Question: I have a small form for updating existing records.

I'm loading the s to the dropdown box using PHP. And when the user clicks the button, it is supposed to display the other details related to that ID in the textboxes below.
Here is the code I have so far.
'''
<html>
<head>
</head>
<body>
<?php
//Database initialization
require_once("db_handler.php");
$conn = iniCon();
$db = selectDB($conn);
$query = "SELECT * FROM taxi_services ORDER BY SID";
$result2 = mysql_query($query, $conn);
?>
<div id="upserv">
<b id="caption2">Update location</b>
<br/><br/>
<form name="upServForm" action="<?php echo $PHP_SELF; ?>" method="post" >
<?php
$dropdown = "<select name='codes'>";
while($row = mysql_fetch_assoc($result2))
{
$dropdown .= "
<option value='{$row['SID']}'>{$row['SID']}</option>";
}
$dropdown .= "
</select>";
?>
Service ID <?php echo $dropdown; ?> <input type="submit" value="Load" name="loadbtn">
<table width="300" border="0">
<tr>
<td>Name</td>
<td><input type="text" name="upName" style="text-align:right" value="<? echo $savedName; ?>" /></td>
</tr>
<tr>
<td>Cost</td>
<td><input type="text" name="upCost" style="text-align:right" value="<? echo $savedCost; ?>" /></td>
</tr>
<tr>
<td>Active</td>
<td><input type="checkbox" name="upActive" value="<? echo $savedActive; ?>" /></td>
</tr>
</table>
</div>
<br/>
<div id="buttons">
<input type="reset" value="Clear" /> <input type="submit" value="Save" name="updatebtn" />
</div>
</form>
<?php
if(isset($_POST["loadbtn"]))
{
$id = $_POST["codes"];
$query = "SELECT Name, Cost, Active FROM taxi_services WHERE SID = '$id' ";
$result = mysql_query($query, $conn);
$details = mysql_fetch_array($result);
$savedName = $details["Name"];
$savedCost = $details["Cost"];
$savedActive = $details["Active"];
}
?>
</body>
</html>
'''
The query gets executed just fine but the data doesn't get displayed in the textboxes. Can anyone please tell me what I am missing here?
Thank you.
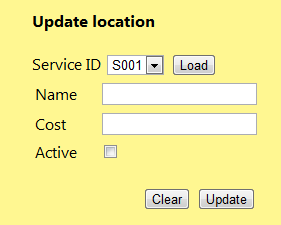
Answer: Your query has to be before the output:
Also note the typecast '(integer)' of the id to secure against sql injections.
Also note the security issues with '$PHP_SELF' <URL>
I changed the code to '$_SERVER['SCRIPT_NAME']'
ALso note to not use 'register_globals' and disable it in the configuration if you can (use '$_SERVER<URL>
If you learn php from a book and this is based on sourcecode out of this book you should throw it away immediately.
'''
<?php
//Database initialization
require_once("db_handler.php");
$conn = iniCon();
$db = selectDB($conn);
$query = "SELECT * FROM taxi_services ORDER BY SID";
$result2 = mysql_query($query, $conn);
if(isset($_POST["loadbtn"]))
{
$id = (integer) $_POST["codes"];
$query = "SELECT Name, Cost, Active FROM taxi_services WHERE SID = '$id' ";
$result = mysql_query($query, $conn);
$details = mysql_fetch_array($result);
$savedName = $details["Name"];
$savedCost = $details["Cost"];
$savedActive = $details["Active"];
}
?>
<html>
<head>
</head>
<body>
<div id="upserv">
<b id="caption2">Update location</b>
<br/><br/>
<form name="upServForm" action="<?php echo $_SERVER['SCRIPT_NAME']; ?>" method="post" >
<?php
$dropdown = "<select name='codes'>";
while($row = mysql_fetch_assoc($result2))
{
$dropdown .= "
<option value='{$row['SID']}'>{$row['SID']}</option>";
}
$dropdown .= "
</select>";
?>
Service ID <?php echo $dropdown; ?> <input type="submit" value="Load" name="loadbtn">
<table width="300" border="0">
<tr>
<td>Name</td>
<td><input type="text" name="upName" style="text-align:right" value="<? echo $savedName; ?>" /></td>
</tr>
<tr>
<td>Cost</td>
<td><input type="text" name="upCost" style="text-align:right" value="<? echo $savedCost; ?>" /></td>
</tr>
<tr>
<td>Active</td>
<td><input type="checkbox" name="upActive" value="<? echo $savedActive; ?>" /></td>
</tr>
</table>
</div>
<br/>
<div id="buttons">
<input type="reset" value="Clear" /> <input type="submit" value="Save" name="updatebtn" />
</div>
</form>
</body>
</html>
'''